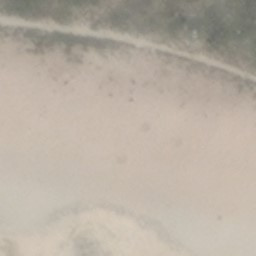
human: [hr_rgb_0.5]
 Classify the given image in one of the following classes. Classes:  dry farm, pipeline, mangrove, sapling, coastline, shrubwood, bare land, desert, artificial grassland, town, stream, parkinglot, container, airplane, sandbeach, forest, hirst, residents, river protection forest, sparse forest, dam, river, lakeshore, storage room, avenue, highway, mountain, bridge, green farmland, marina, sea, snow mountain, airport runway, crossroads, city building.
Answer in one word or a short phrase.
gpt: sandbeach